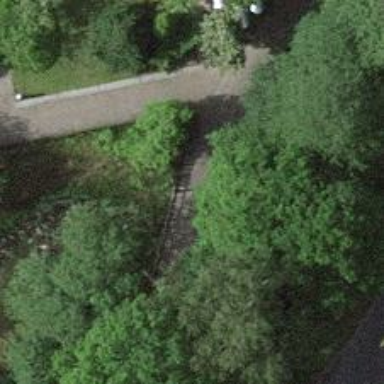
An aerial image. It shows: Footway along the road.